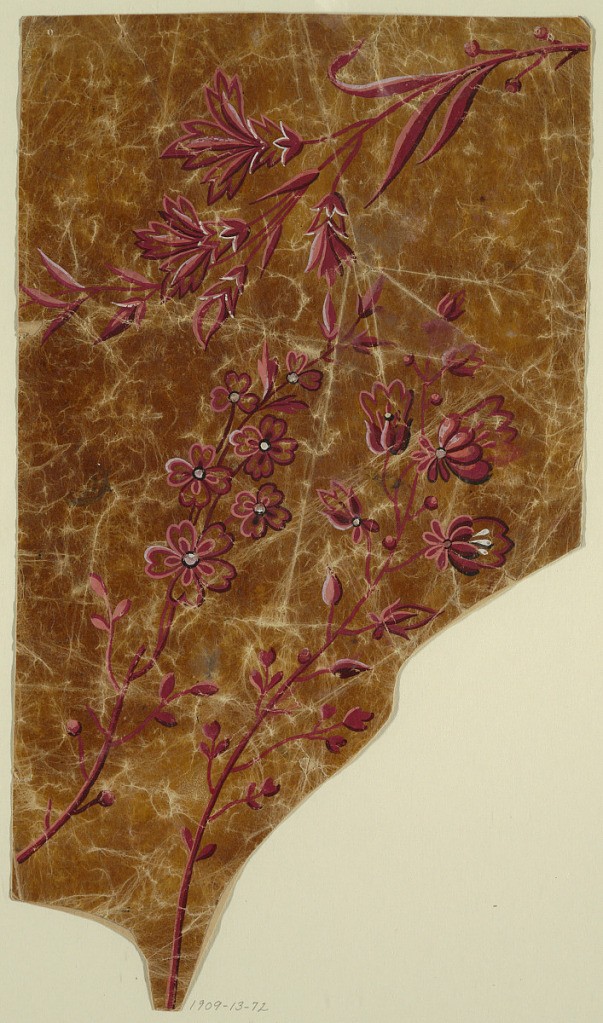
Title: Design for a Woven Fabric, Fragment
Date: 1815-1840
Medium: Purple, white, and black gouache on oily tracing paper, mounted
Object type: Drawing
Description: Three flower sprays; one is horizontally disposed; two are upright, bottom.